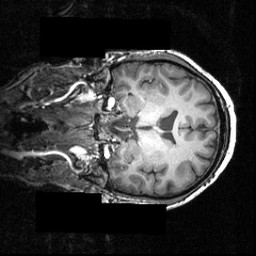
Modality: T1w
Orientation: coronal
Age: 28
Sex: male
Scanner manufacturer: siemens
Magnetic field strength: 3.951 T
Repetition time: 1.5 s
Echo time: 0.00335 s